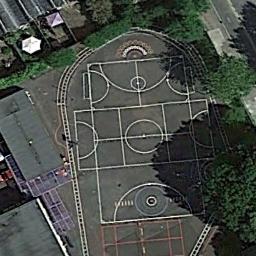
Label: basketball_court